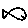
Label: fish